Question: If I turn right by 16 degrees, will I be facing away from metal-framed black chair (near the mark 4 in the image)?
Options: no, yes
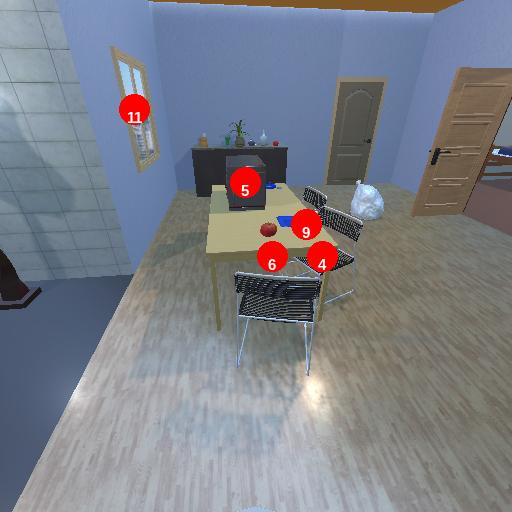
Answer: no